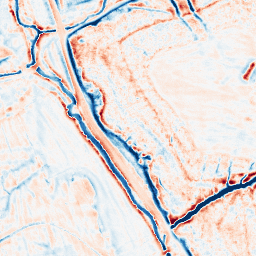
Category: edge_preserving
Decomposition family: bilateral
Decomposition parameters: d: 15
sigma_color: 50
sigma_space: 25
Upsampling method: quartic
Upsampling parameters: scale: 4
Upsampling scale: 4